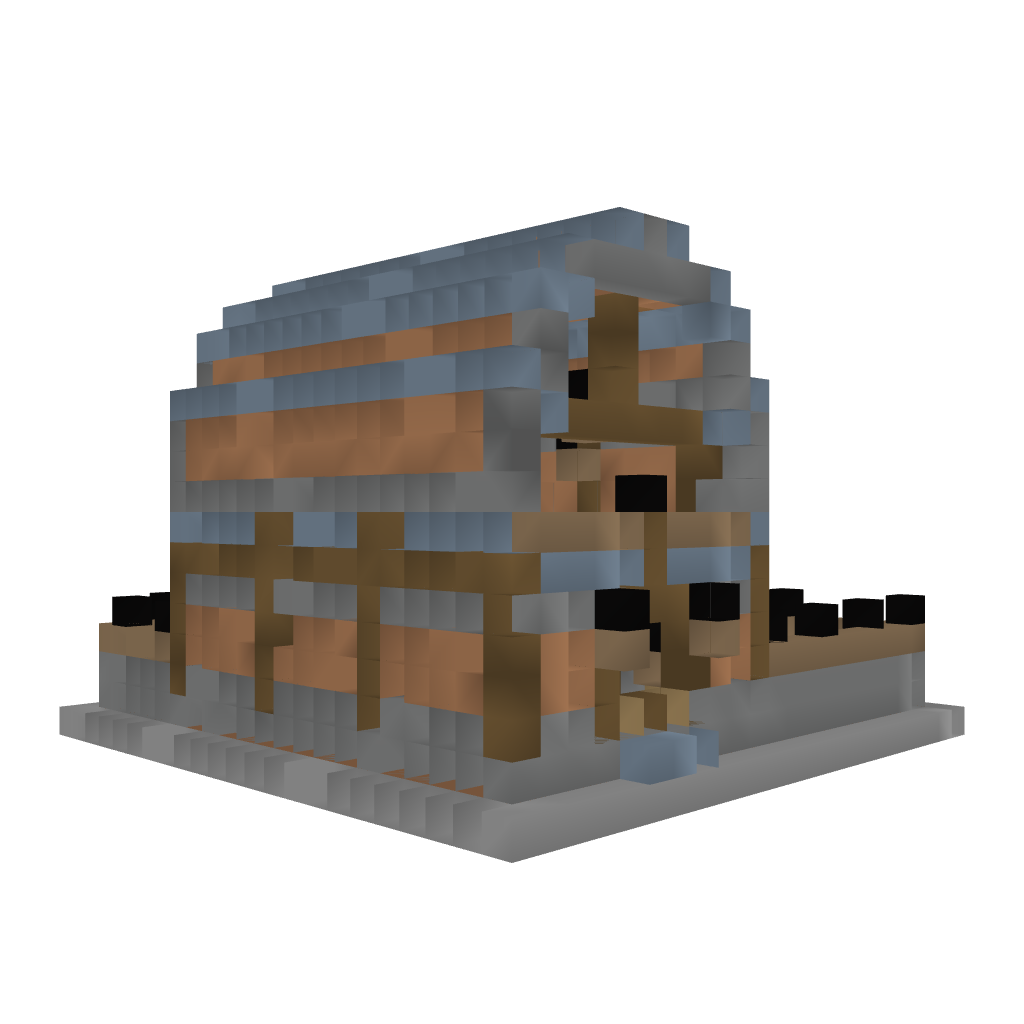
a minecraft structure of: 3 Stall Barn